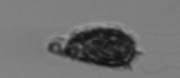
Label: Syracosphaera_pulchra